Question: i Would like to do do one webpart which contains Jquery effects like toggle .

When we click on image beside that tools,resources we beed to display a menu...for that i would like to use jquery toggle
i have added the following link in sharepoint master page
'''
<SharePoint:ScriptLink language="javascript" name="/_layouts/NMFSHeaderLinks/jquery-1.4.1-vsdoc.js" Defer="true" runat="server"/>
'''
and in the visual webpart
'''
<style type="text/css">
a:hover
{
text-decoration:none;
font-weight:bold;
}
.style1
{
width: 8px;
height: 7px;
}
</style>
<script type="text/javascript" src="../../../_layouts/NMFSHeaderLinks/jquery-1.4.1-vsdoc.js">
$(document).ready(function () {
$('#hpTools').click(function () {
alert('Entered in jquery');
$("#divtools").toggle("slow");
});
});
</script>
<table id="td">
<tr>
<td>
<asp:HyperLink ID="hpBlueBook" runat="server" Font-Bold="False"
Font-Size="Small" ForeColor="#F19005" NavigateUrl="http://Sparsh" >Blue Book</asp:HyperLink>
&nbsp; |&nbsp;
</td>
<td><asp:HyperLink ID="hpReports" runat="server" Font-Bold="False"
Font-Size="Small" ForeColor="#F19005" NavigateUrl="http://Sparsh">Reports</asp:HyperLink>
&nbsp;|</td>
<td>
<asp:HyperLink ID="hpTools" runat="server" Font-Bold="False"
Font-Size="Small" ForeColor="#F19005" >Tools</asp:HyperLink>
&nbsp;<img alt="getTools" class="style1" id="tools"
src="../../../_layouts/images/NMFSHeaderLinks/DropDown.png" />&nbsp;|&nbsp;
</td>
<td>
<asp:HyperLink ID="hpResources" runat="server" Font-Bold="False"
Font-Size="Small" ForeColor="#F19005" >Resources</asp:HyperLink>
&nbsp;<img alt="GetResources" class="style1"
src="../../../_layouts/images/NMFSHeaderLinks/DropDown.png" />&nbsp;|
</td>
<td>
<asp:HyperLink ID="hpQuickLinks" runat="server" Font-Bold="False"
Font-Size="Small" ForeColor="#F19005" >Quick Links</asp:HyperLink>
&nbsp;<img alt="GetQuick Links" class="style1"
src="../../../_layouts/images/NMFSHeaderLinks/DropDown.png" />
</td>
</tr>
<tr>
<td>
</td>
<td>
</td>
<td> <div id="divtools" style="display:none">
<asp:Menu ID="ToolsMenu" runat="server" BackColor="#F7F6F3"
DynamicHorizontalOffset="2" Font-Names="Verdana" Font-Size="0.8em"
ForeColor="#7C6F57" StaticSubMenuIndent="10px">
<DynamicHoverStyle BackColor="#7C6F57" ForeColor="White" />
<DynamicMenuItemStyle HorizontalPadding="5px" VerticalPadding="2px" />
<DynamicMenuStyle BackColor="#F7F6F3" />
<DynamicSelectedStyle BackColor="#5D7B9D" />
<Items>
<asp:MenuItem NavigateUrl="http://www.google.com" Text="Google" Value="Google">
</asp:MenuItem>
<asp:MenuItem NavigateUrl="http://www.yahoo.com" Text="Yahoo" Value="Yahoo">
</asp:MenuItem>
</Items>
<StaticHoverStyle BackColor="#7C6F57" ForeColor="White" />
<StaticMenuItemStyle HorizontalPadding="5px" VerticalPadding="2px" />
<StaticSelectedStyle BackColor="#5D7B9D" />
</asp:Menu>
</div></td>
<td>
<div id="Reports">
<asp:Menu ID="Menu1" runat="server" BackColor="#F7F6F3"
DynamicHorizontalOffset="2" Font-Names="Verdana" Font-Size="0.8em"
ForeColor="#7C6F57" StaticSubMenuIndent="10px">
<DynamicHoverStyle BackColor="#7C6F57" ForeColor="White" />
<DynamicMenuItemStyle HorizontalPadding="5px" VerticalPadding="2px" />
<DynamicMenuStyle BackColor="#F7F6F3" />
<DynamicSelectedStyle BackColor="#5D7B9D" />
<Items>
<asp:MenuItem NavigateUrl="http://www.google.com" Text="Static" Value="Google">
</asp:MenuItem>
<asp:MenuItem NavigateUrl="http://www.yahoo.com" Text="Dynamic" Value="Yahoo">
</asp:MenuItem>
</Items>
<StaticHoverStyle BackColor="#7C6F57" ForeColor="White" />
<StaticMenuItemStyle HorizontalPadding="5px" VerticalPadding="2px" />
<StaticSelectedStyle BackColor="#5D7B9D" />
</asp:Menu>
</div>
</td>
<td>
<div id="QuickLinks">
<asp:Menu ID="Menu2" runat="server" BackColor="#F7F6F3"
DynamicHorizontalOffset="2" Font-Names="Verdana" Font-Size="0.8em"
ForeColor="#7C6F57" StaticSubMenuIndent="10px">
<DynamicHoverStyle BackColor="#7C6F57" ForeColor="White" />
<DynamicMenuItemStyle HorizontalPadding="5px" VerticalPadding="2px" />
<DynamicMenuStyle BackColor="#F7F6F3" />
<DynamicSelectedStyle BackColor="#5D7B9D" />
<Items>
<asp:MenuItem NavigateUrl="http://Sparsh" Text="Sparsh" Value="Google">
</asp:MenuItem>
<asp:MenuItem NavigateUrl="http://webmail/owa" Text="Mail" Value="Yahoo">
</asp:MenuItem>
</Items>
<StaticHoverStyle BackColor="#7C6F57" ForeColor="White" />
<StaticMenuItemStyle HorizontalPadding="5px" VerticalPadding="2px" />
<StaticSelectedStyle BackColor="#5D7B9D" />
</asp:Menu>
</div>
</td></tr>
</table>
'''
but it is not going to the click function...
Please let me know how can i proceed....i tried with the image ID also.but not working
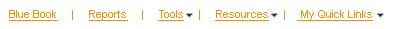
Answer: Please Remove the src from the script block. Also, I'm not sure if deferred loading causes $ to be undefined at the time the script block is executed.